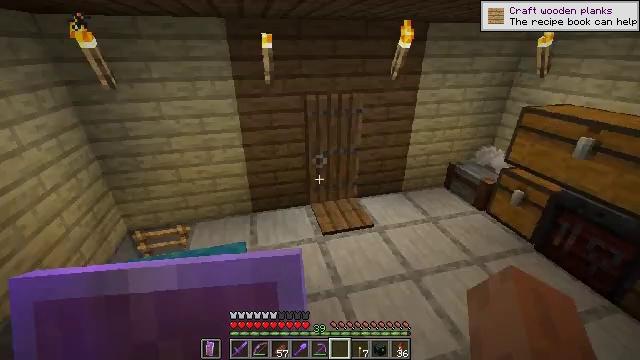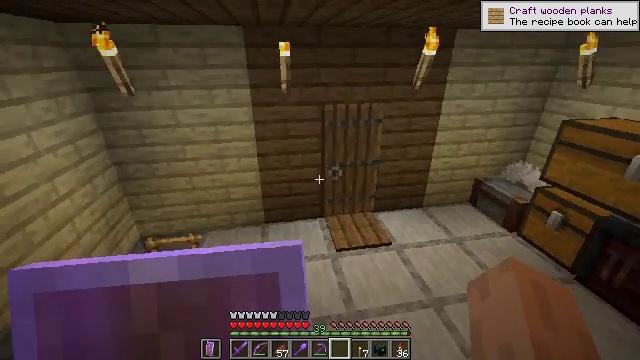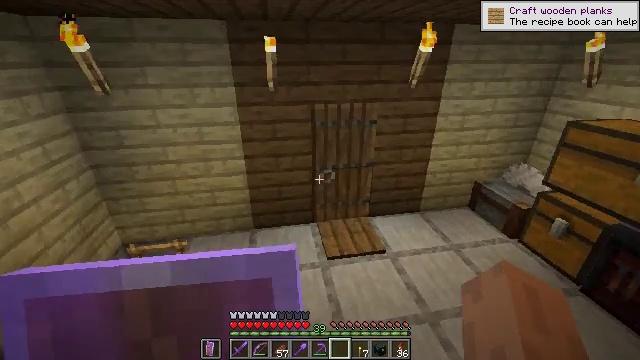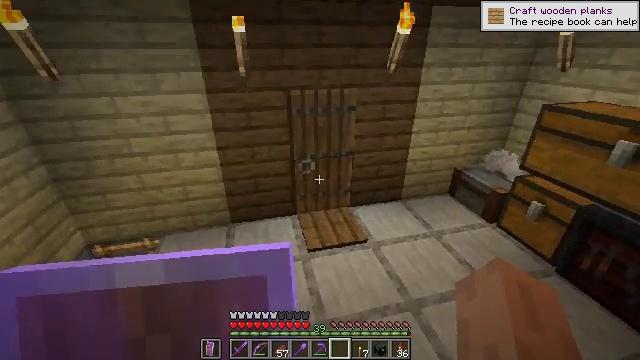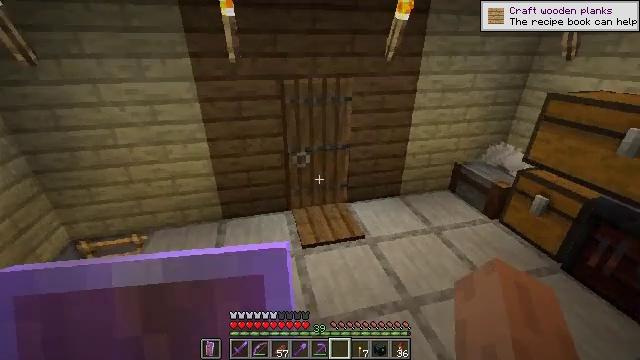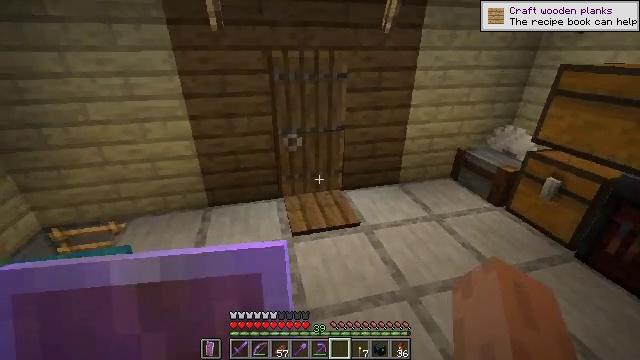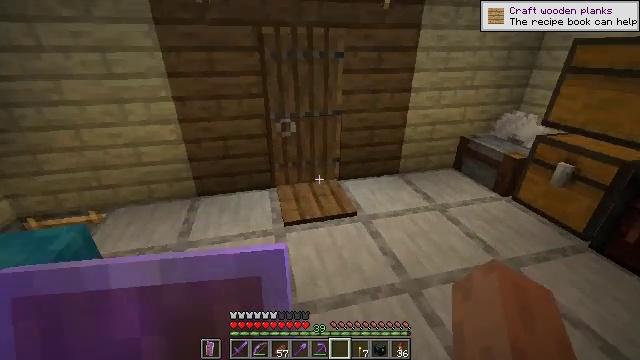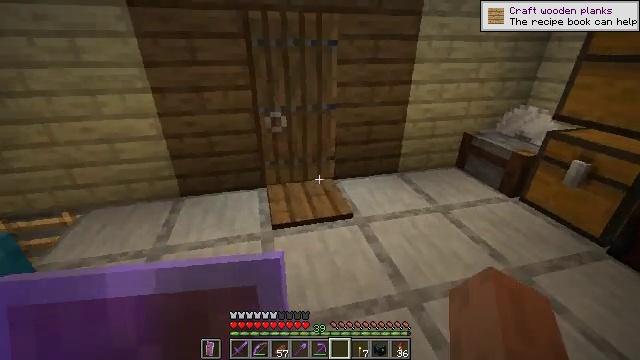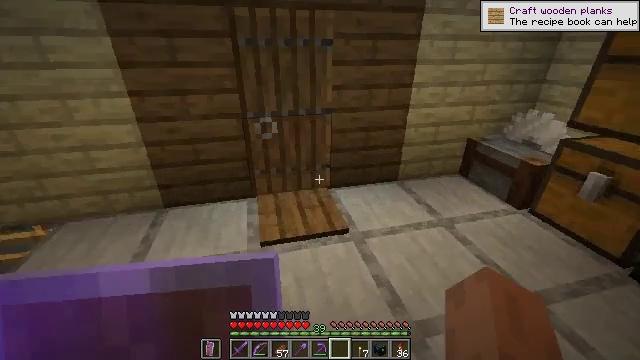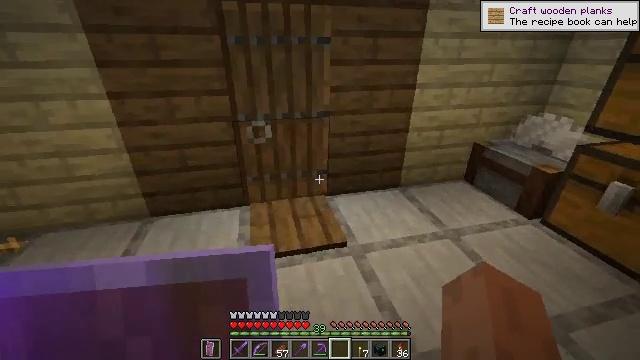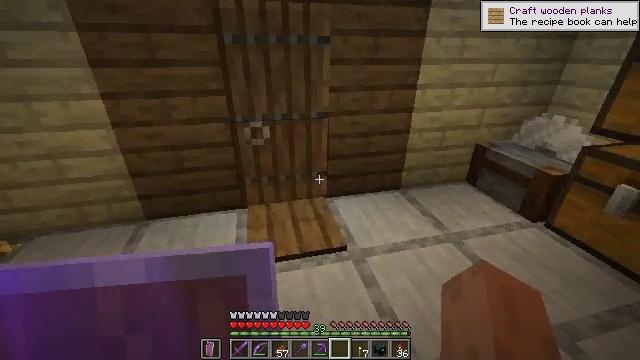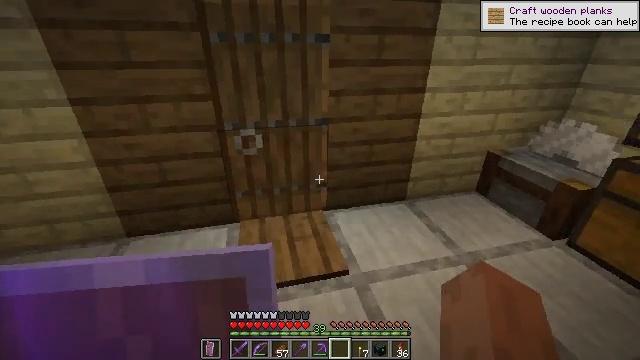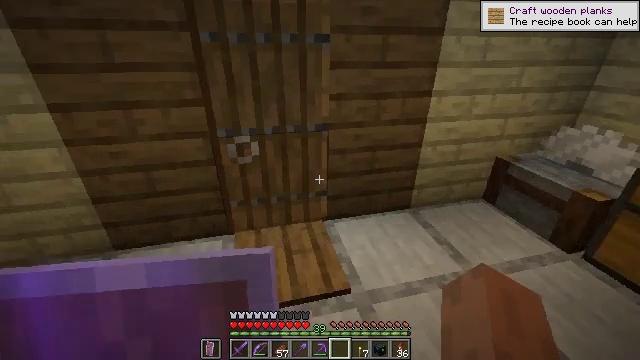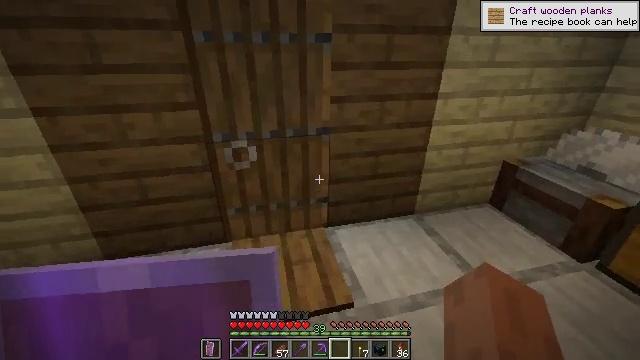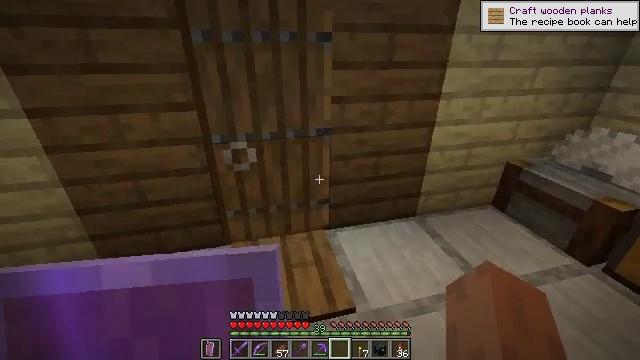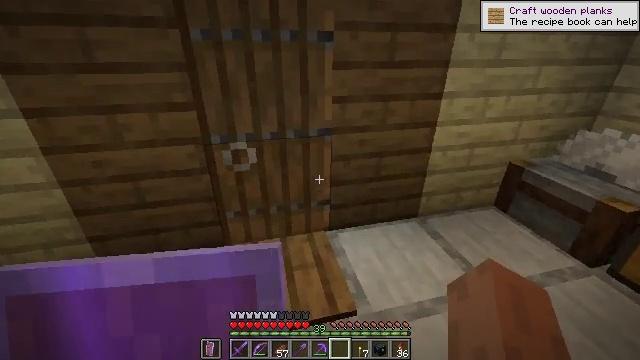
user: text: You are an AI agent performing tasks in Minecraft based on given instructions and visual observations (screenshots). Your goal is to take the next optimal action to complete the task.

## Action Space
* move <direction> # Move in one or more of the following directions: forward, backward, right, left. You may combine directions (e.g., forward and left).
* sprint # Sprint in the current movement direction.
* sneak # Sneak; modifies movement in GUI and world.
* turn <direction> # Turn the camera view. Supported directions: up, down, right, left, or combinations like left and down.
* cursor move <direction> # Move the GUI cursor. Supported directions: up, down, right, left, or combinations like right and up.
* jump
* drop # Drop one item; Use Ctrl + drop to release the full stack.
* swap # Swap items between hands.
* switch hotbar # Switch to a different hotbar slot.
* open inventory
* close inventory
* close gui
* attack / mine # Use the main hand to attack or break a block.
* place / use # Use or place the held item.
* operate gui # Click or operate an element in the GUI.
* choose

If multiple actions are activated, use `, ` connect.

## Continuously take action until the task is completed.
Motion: motion action
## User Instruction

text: Craft glass.
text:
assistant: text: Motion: move forward and move right, turn left and up
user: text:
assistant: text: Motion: move forward and move right
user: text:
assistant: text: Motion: move forward and move right, turn right and down
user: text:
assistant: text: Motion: move forward and move right
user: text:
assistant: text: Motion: move forward
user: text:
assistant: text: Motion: move forward
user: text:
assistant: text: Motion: move forward
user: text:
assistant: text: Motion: move forward
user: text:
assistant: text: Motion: move forward
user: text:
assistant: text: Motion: move forward
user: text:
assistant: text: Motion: move forward
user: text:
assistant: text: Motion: no_op
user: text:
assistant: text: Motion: no_op
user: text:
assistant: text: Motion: no_op
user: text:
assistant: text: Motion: no_op
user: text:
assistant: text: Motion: no_op
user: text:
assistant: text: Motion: no_op
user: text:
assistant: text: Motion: turn left and up
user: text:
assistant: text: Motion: turn left and up
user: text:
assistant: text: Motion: no_op
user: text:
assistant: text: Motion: no_op
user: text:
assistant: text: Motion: move forward
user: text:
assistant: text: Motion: move forward
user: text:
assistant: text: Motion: move forward
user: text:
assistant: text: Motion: move forward
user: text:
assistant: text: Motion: move forward
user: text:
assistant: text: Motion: move forward, turn right and up
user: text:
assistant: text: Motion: move forward, turn right and up
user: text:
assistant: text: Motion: move forward
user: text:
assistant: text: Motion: move forward